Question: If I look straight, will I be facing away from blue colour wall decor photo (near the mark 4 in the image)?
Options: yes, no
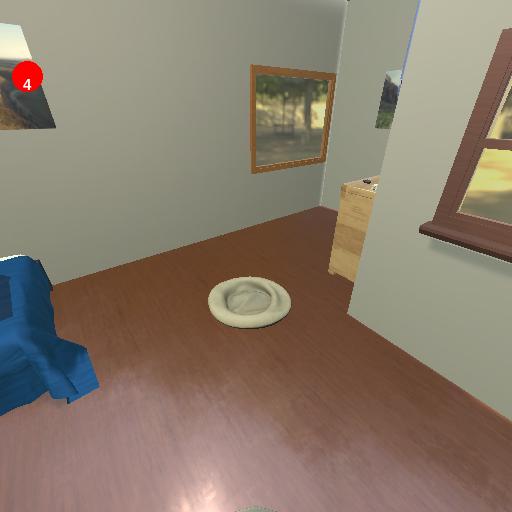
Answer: yes